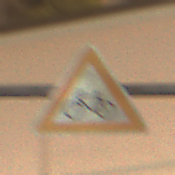
Verkehrszeichen: RadverkehrRechts
Umgebung: Outdoor, Urban
Tageszeit: Night
Wetter: PartlyCloudy
Licht: Artificial
Jahreszeit: NotSpecified
Kontrast: HighContrast